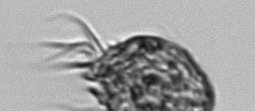
Label: Strombidium_morphotype1